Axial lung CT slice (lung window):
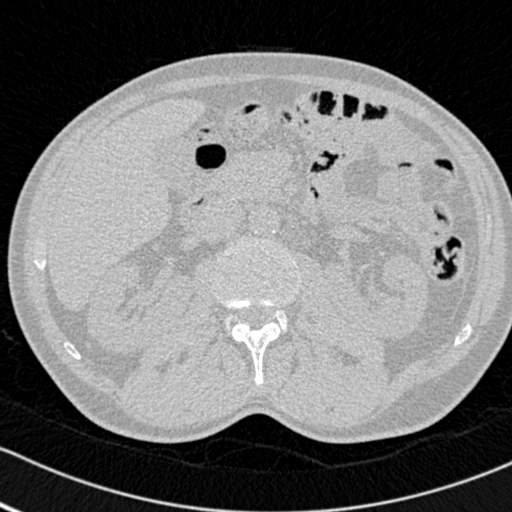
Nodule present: no